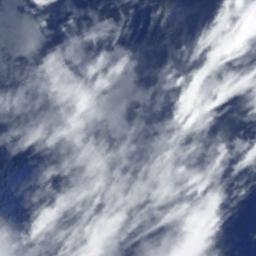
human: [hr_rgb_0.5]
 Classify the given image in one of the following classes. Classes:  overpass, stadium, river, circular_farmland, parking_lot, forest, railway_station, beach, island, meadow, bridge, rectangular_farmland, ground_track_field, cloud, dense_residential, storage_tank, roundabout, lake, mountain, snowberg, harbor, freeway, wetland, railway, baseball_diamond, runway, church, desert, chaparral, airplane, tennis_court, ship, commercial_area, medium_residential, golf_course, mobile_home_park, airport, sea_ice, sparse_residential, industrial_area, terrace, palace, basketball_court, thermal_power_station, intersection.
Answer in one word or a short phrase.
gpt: cloud